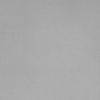
Label: dusty